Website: crate-barrel
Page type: address-validator
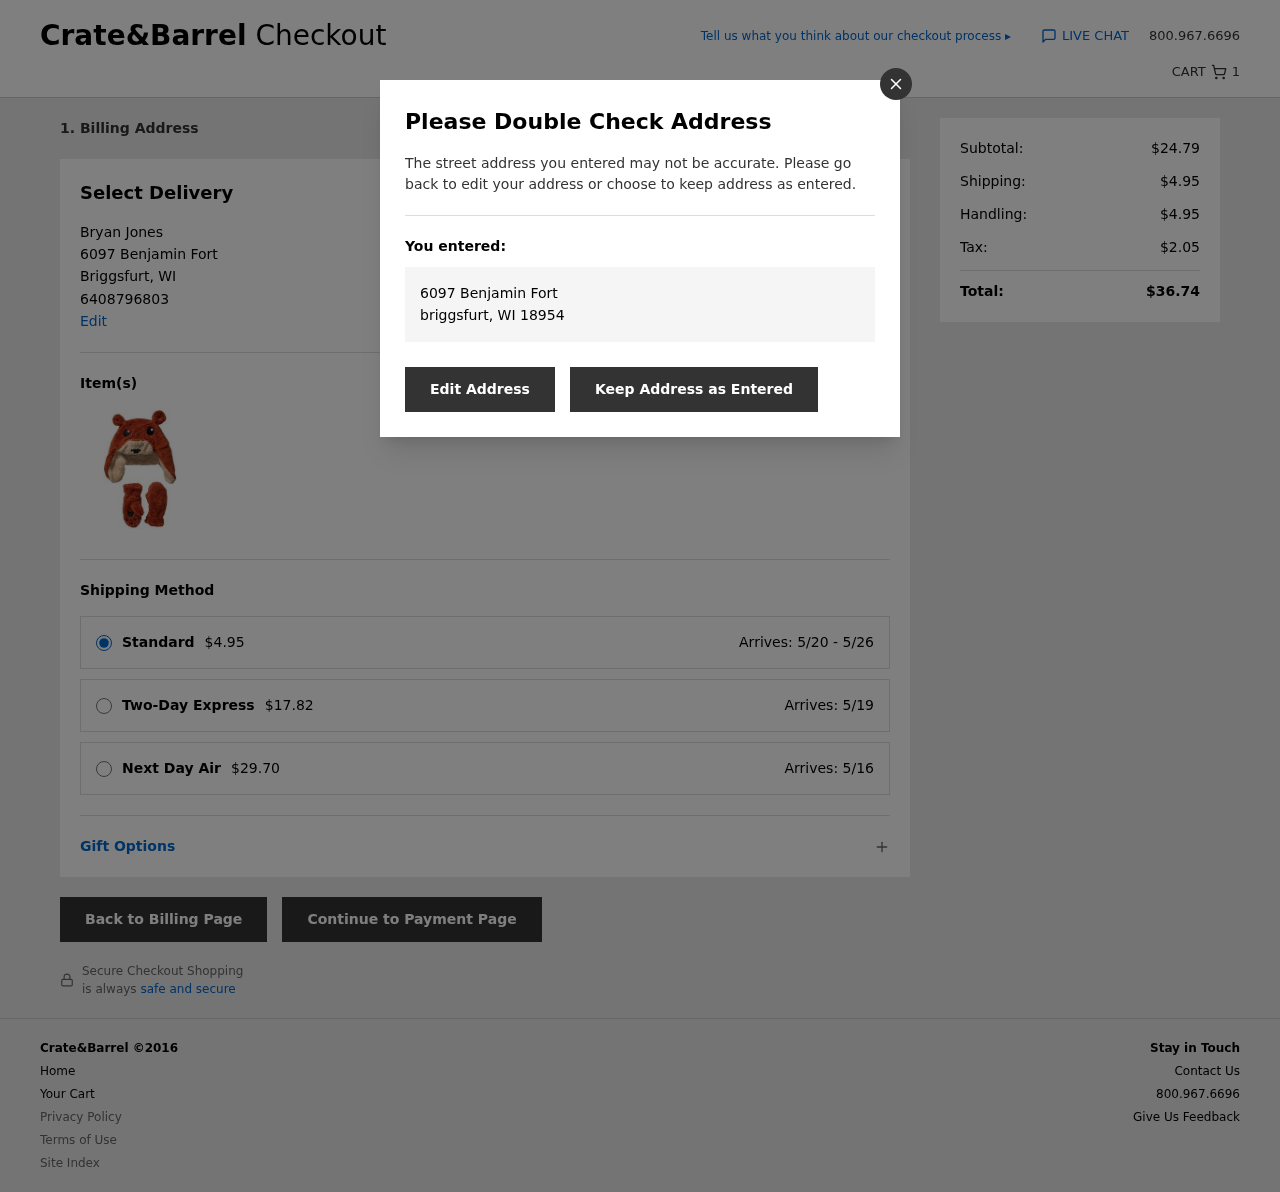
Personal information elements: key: PII_CITY
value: Briggsfurt
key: PII_FULLNAME
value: Bryan Jones
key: PII_PHONE
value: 6408796803
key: PII_STATE_ABBR
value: WI
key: PII_STREET
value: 6097 Benjamin Fort
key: PII_CITY2
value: briggsfurt
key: PII_STATE_ABBR2
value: WI
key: PII_POSTCODE
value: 18954
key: PII_POSTCODE_FULL
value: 18954
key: PII_POSTCODE_NUMERIC
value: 18954
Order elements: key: ORDER_NUM_ITEMS
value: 1
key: ORDER_SHIPPING_COST
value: $4.95
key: ORDER_SHIPPING_DATE
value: Arrives: 5/20 - 5/26
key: ORDER_SHIPPING_EXPRESS
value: $17.82
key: ORDER_DELIVERY_DATE_EXPRESS
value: Arrives: 5/19
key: ORDER_SHIPPING_NEXTDAY
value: $29.70
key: ORDER_DELIVERY_DATE_NEXTDAY
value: Arrives: 5/16
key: ORDER_SUBTOTAL
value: $24.79
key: ORDER_HANDLING
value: $4.95
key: ORDER_TAX
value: $2.05
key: ORDER_TOTAL
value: $36.74